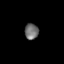
Tissue: lung
Cell type: Epithelial cells
Senescence score: 0.2127
Nuclear area (px): 215
Mean DAPI intensity: 109.791